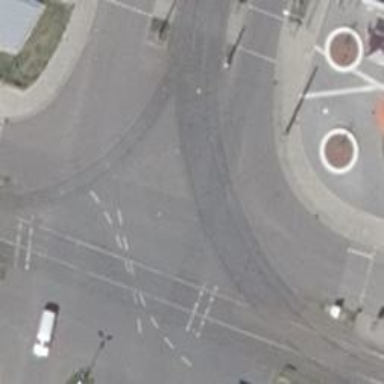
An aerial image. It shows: Tram level crossing on the railway.